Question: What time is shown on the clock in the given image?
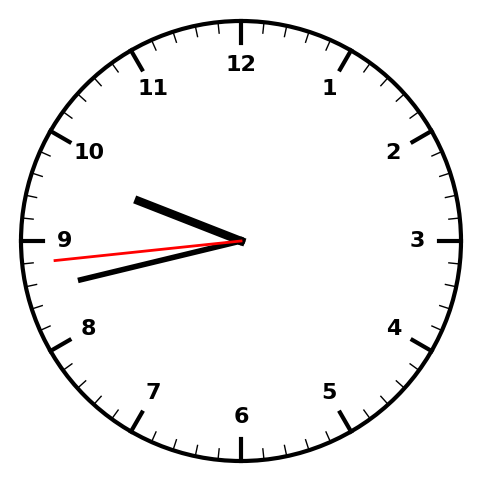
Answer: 09:42:44